Question: So this really put headache on my head and I finally gave up and posted question here. I am trying to update one of my client Application in iTune store and we are facing below error while uploading to App store.

So, I already tried couple of solution by creating new app id with the bundle sid id twice. Also delete all old profile etc. But nothing worked yet.
1). iTunes Connect App Bundle ID = 8X8ZP823D6.com.pregnancytoolspro.55freebabysamples
2). Info.plist Bundle ID = com.pregnancytoolspro.55freebabysamples
3). Provision profile ID = 8X8ZP823D6.com.pregnancytoolspro.55freebabysamples
When I Changed Info.plist App ID to then it show me provision profile active in the list.
If I changed Info.plist App ID to then it doesn't show me provision profile active in the list.
When I build app and upload to App store it pop up this message and I can't understand how it should be in info.plist and in provision profile so that it can match iTunes Bundle ID.
Is anyone faced this problem before ? Please help me out.
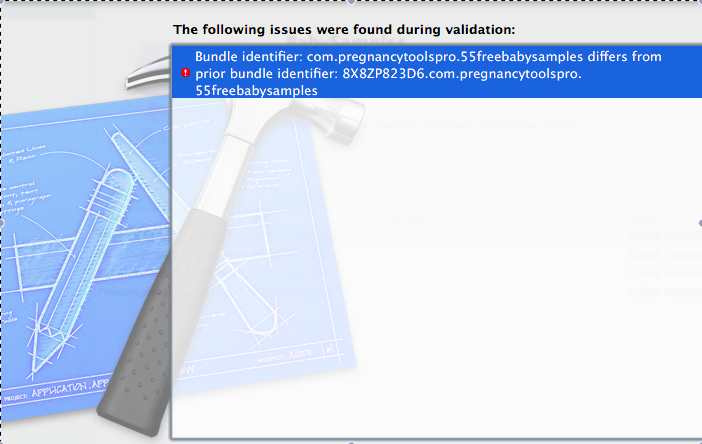
Answer: We contacted Apple support and they said they will have to change Bundle Identifier in the App we have added in our account. So probably Apple will solve this critical issue.